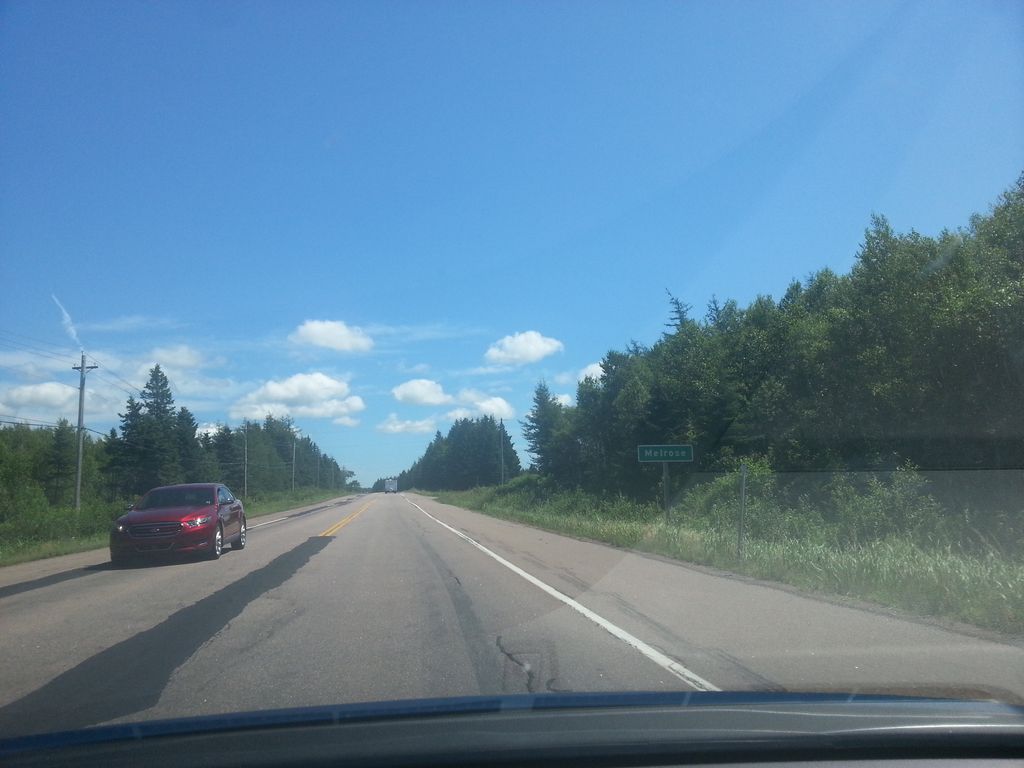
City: charlottetown